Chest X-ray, AP view. Patient: 38 years old, sex F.
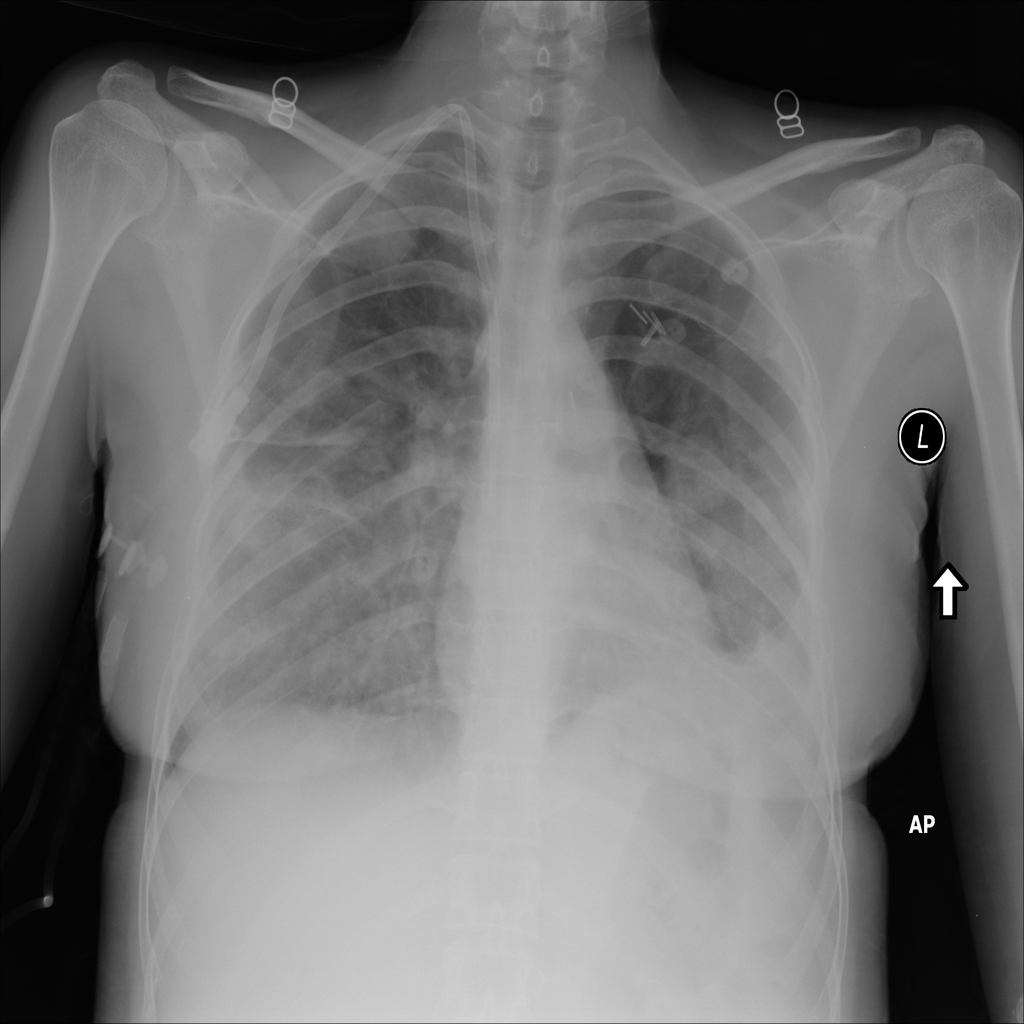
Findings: Edema, Infiltration, Mass, Pneumonia